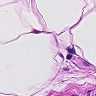
Metastatic tissue present: no